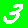
Digit: 3